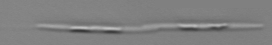
Label: Pseudo-nitzschia